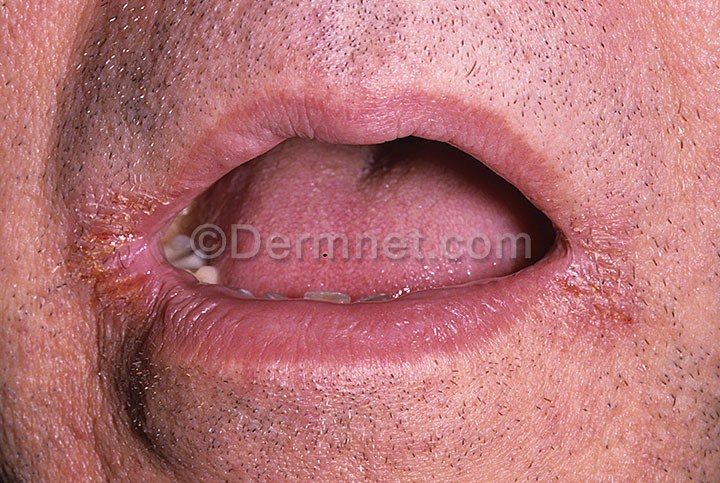
Disease: Tinea Ringworm Candidiasis and other Fungal Infections